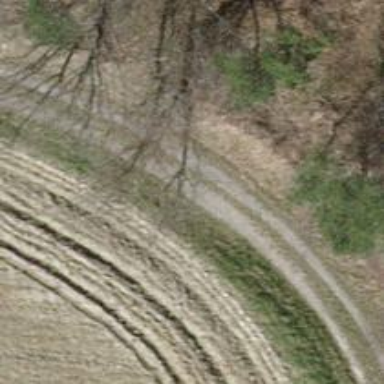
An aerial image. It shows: Pebblestone track with grade3 tracktype.